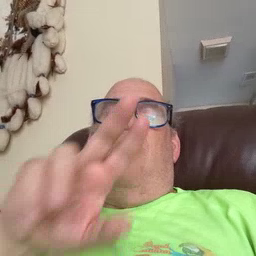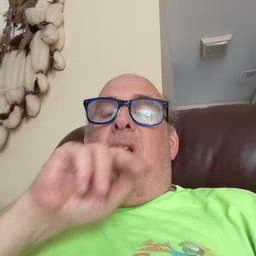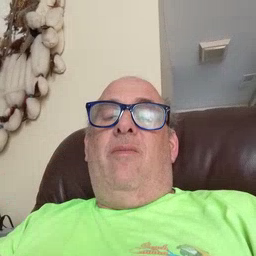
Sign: duck